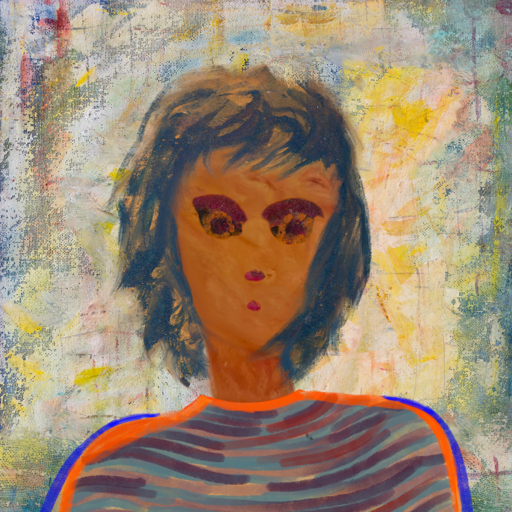
Background: Irani, Head And Neck Front: Pious_Lady, Face Front: Doll, Bust: Experience, Hair Front: InTheSun, Head Accessory: Blank, Second Necklace: Blank, Necklace: Blank, Baby: Blank